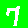
Digit: 7